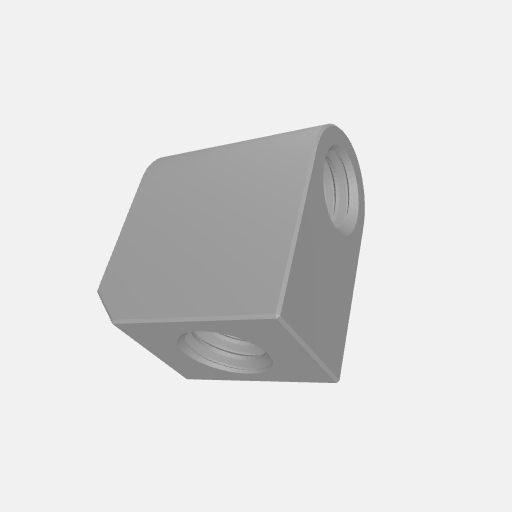
Part: BlockMount